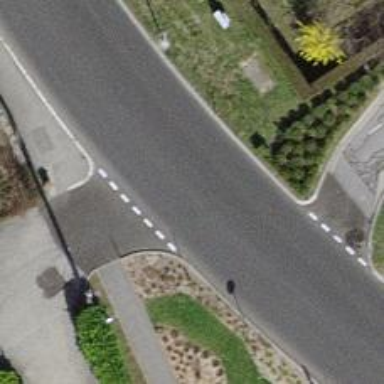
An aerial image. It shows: Tertiary road.